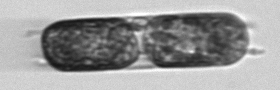
Label: Hemiaulus